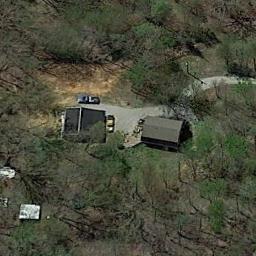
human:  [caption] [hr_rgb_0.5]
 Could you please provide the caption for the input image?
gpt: The sparse residential is on the grass next to some trees and a road .

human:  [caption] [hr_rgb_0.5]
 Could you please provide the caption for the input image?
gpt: The sparse residential  is surrounded by trees .

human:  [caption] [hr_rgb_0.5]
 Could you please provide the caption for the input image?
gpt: There are two gray houses and many withered trees in a sparse residential area .

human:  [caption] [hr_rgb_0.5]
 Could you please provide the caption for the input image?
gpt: There are several houses on one side of the highway .

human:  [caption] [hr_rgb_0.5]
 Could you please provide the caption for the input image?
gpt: A sparse residential area with some withered trees and two buildings .